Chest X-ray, PA view. Patient: 58 years old, sex M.
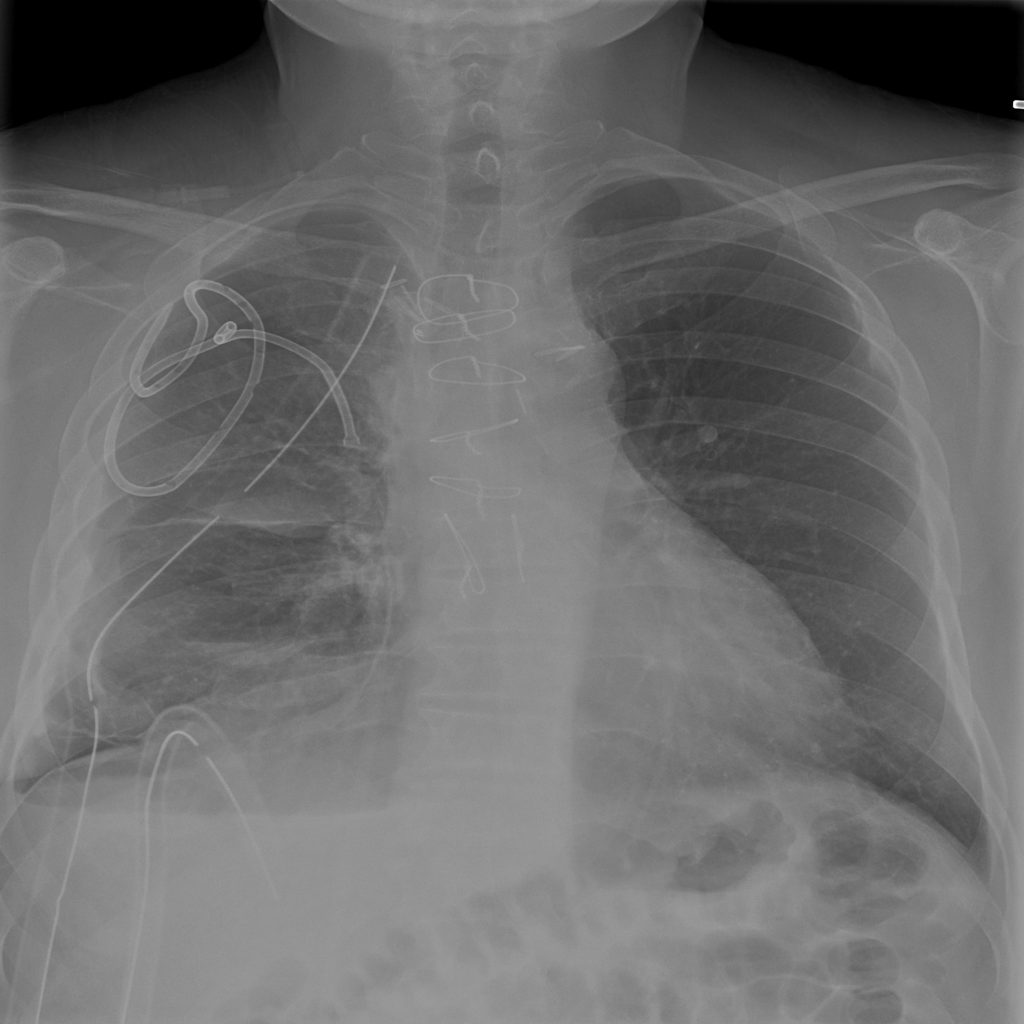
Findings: Effusion